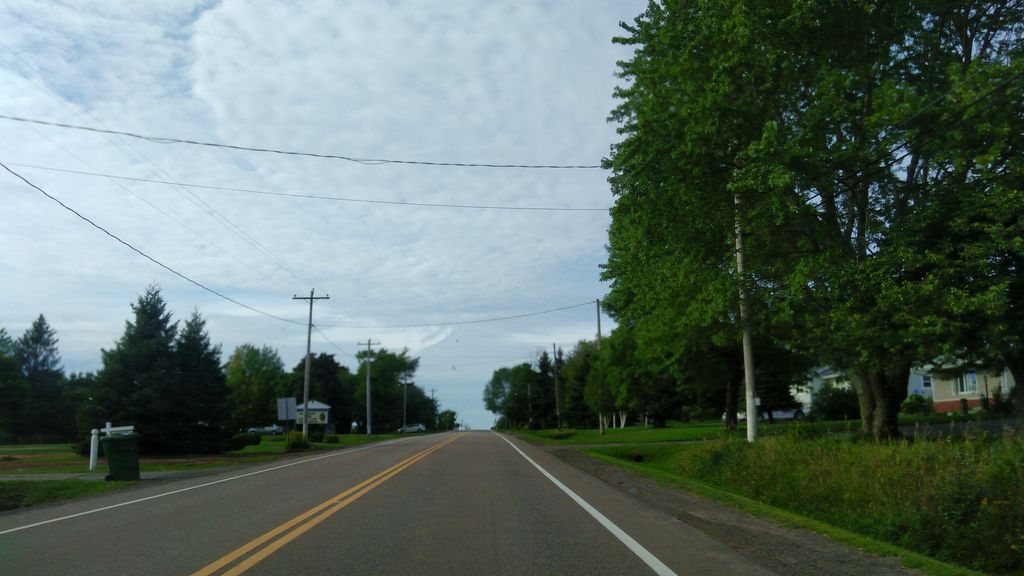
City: charlottetown